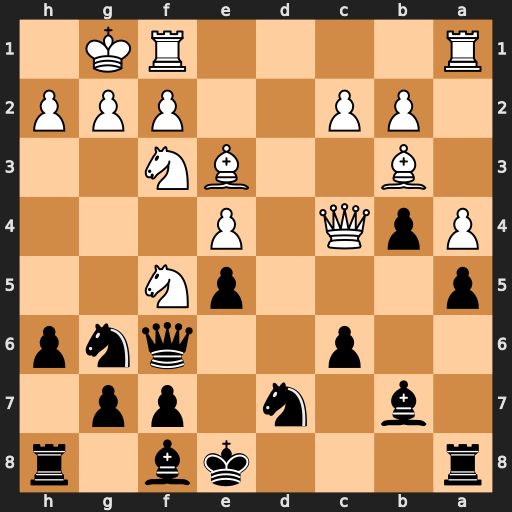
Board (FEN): r3kb1r/1b1n1pp1/2p2qnp/p3pN2/PpQ1P3/1B2BN2/1PP2PPP/R4RK1
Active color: b
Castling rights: kq
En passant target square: -
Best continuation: Ba6 Qxf7+ Qxf7 Bxf7+ Kxf7